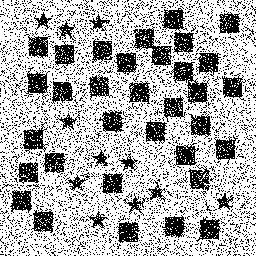
Squares: 33
Triangles: 0
Stars: 11
Total shapes: 44